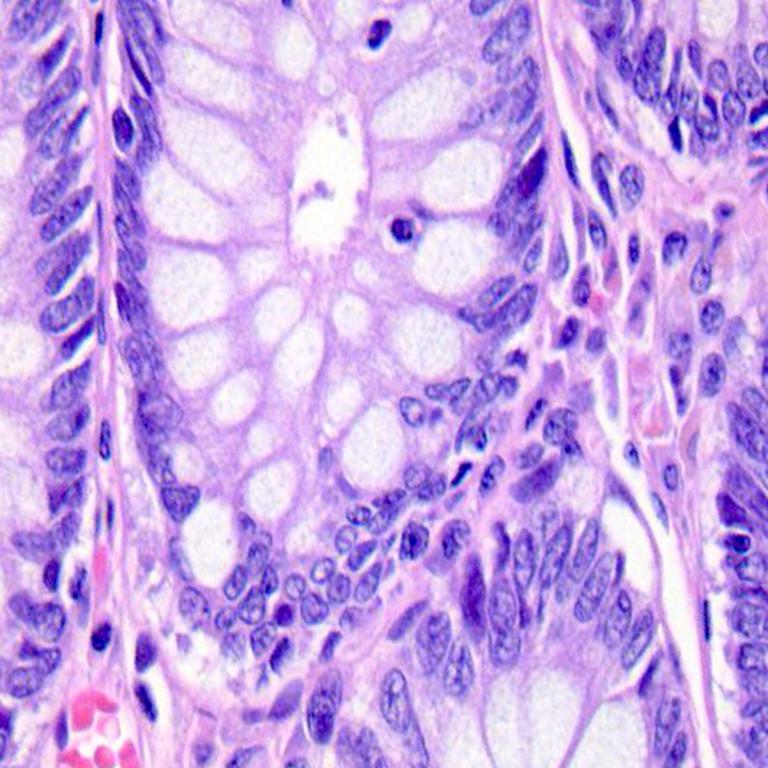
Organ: colon
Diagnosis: benign